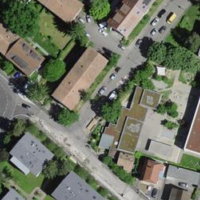
EUNIS habitat code: 54
Species observed at this site:
Acer negundo